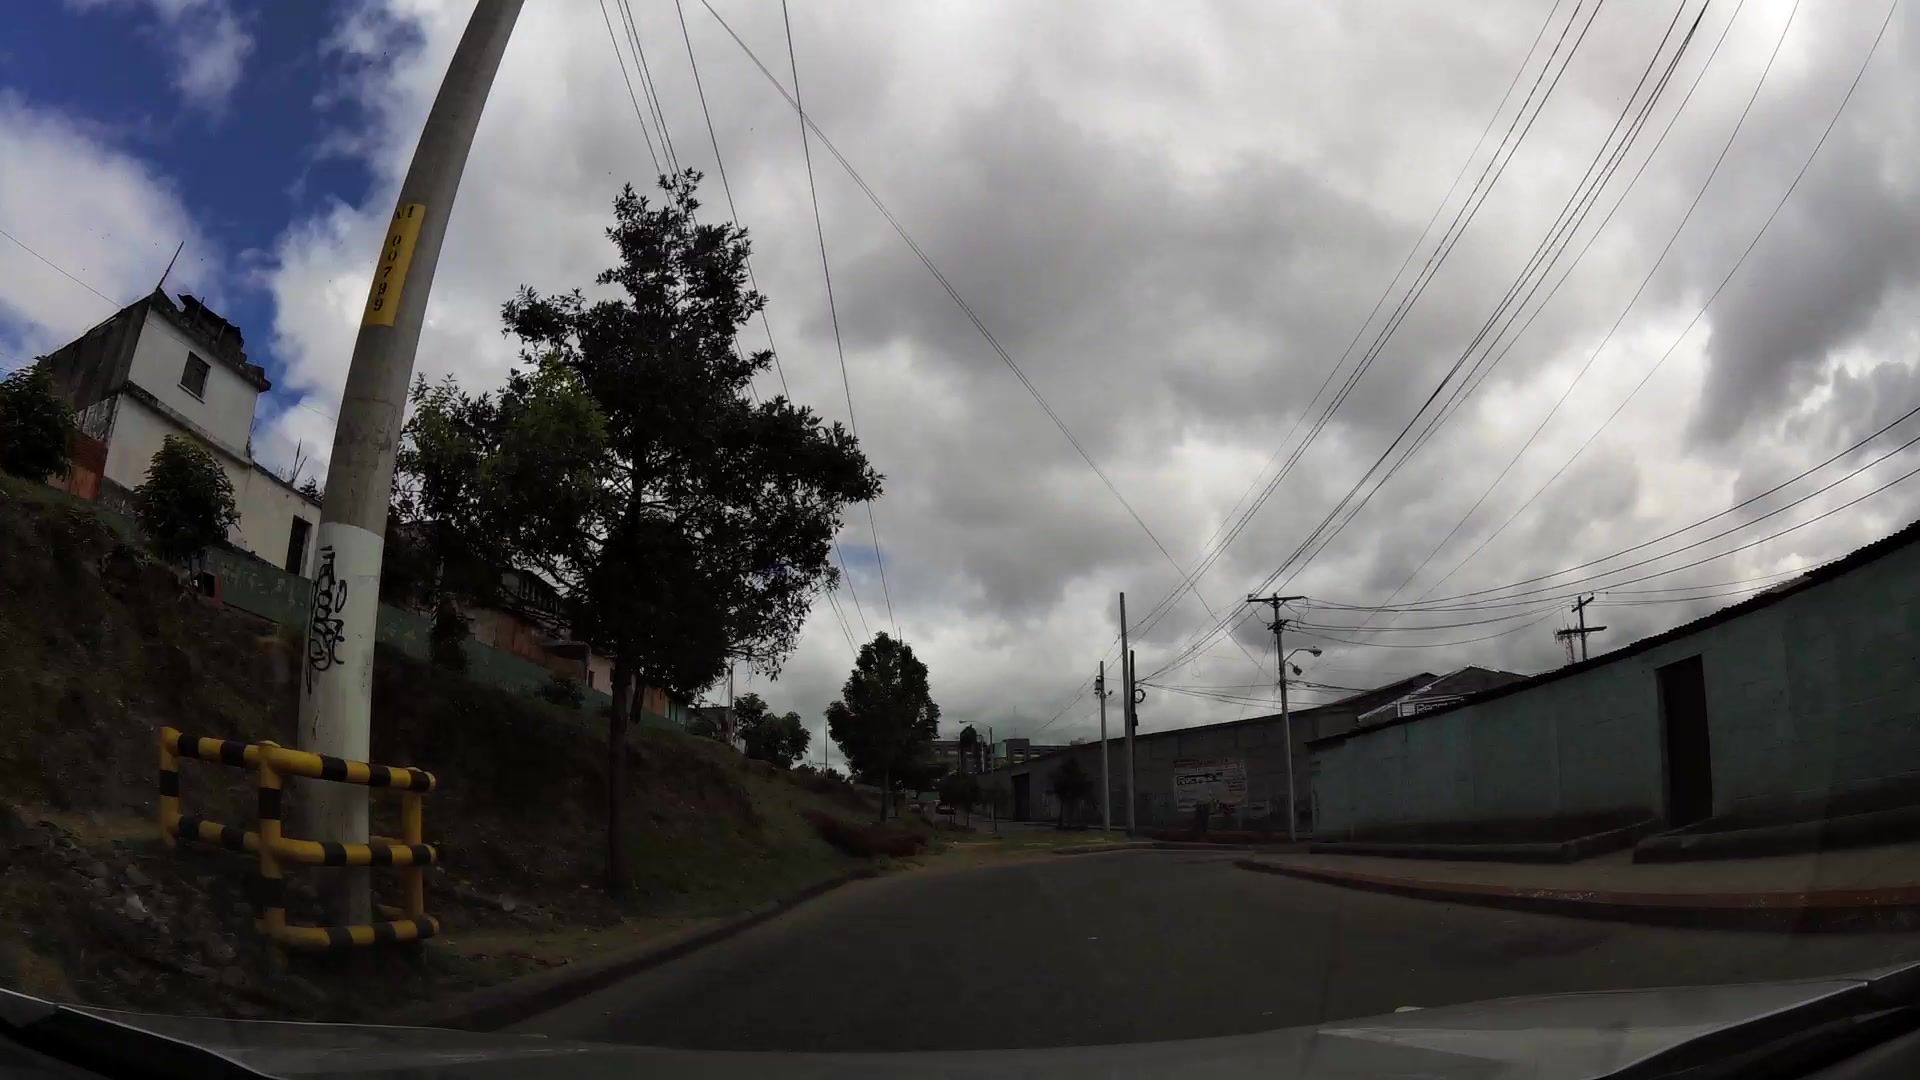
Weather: cloudy
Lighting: day
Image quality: good
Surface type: driving surface
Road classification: tertiary, primary
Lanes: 2
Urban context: urban centre
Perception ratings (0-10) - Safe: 5.13, Lively: 3.15, Beautiful: 1.73, Boring: 5.19, Depressing: 6.82, Wealthy: 0.4